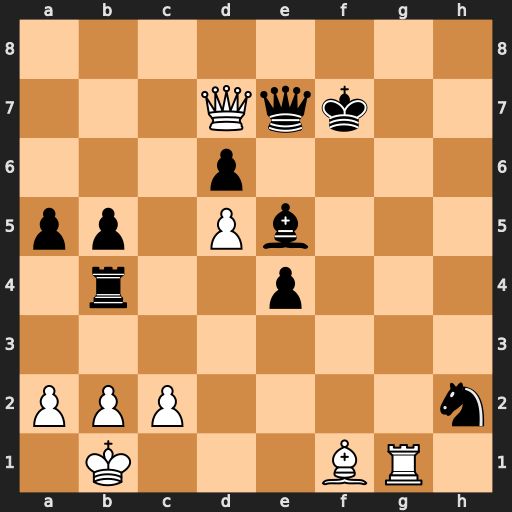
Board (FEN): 8/3Qqk2/3p4/pp1Pb3/1r2p3/8/PPP4n/1K3BR1
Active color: w
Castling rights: -
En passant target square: -
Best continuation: Qf5+ Qf6 Qh7+